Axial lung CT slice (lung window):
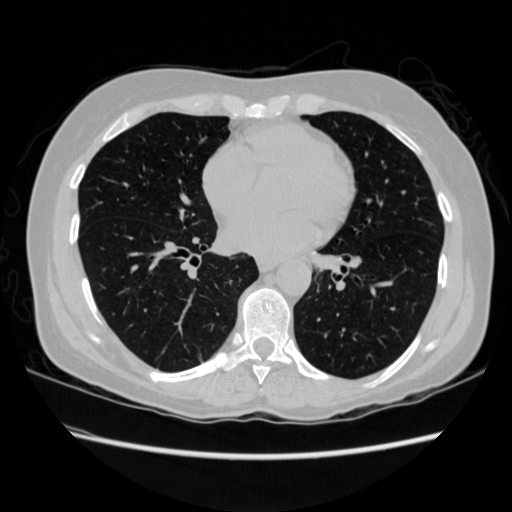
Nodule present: no